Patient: sex M, age 66
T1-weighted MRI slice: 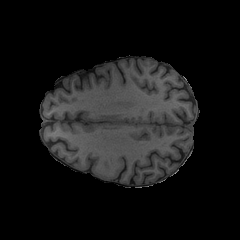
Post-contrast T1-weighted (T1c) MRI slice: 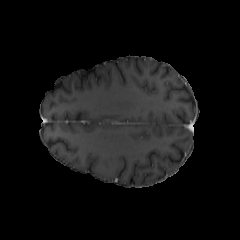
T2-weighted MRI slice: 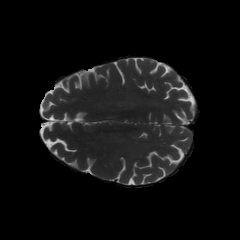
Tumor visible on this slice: no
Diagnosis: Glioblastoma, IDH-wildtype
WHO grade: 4